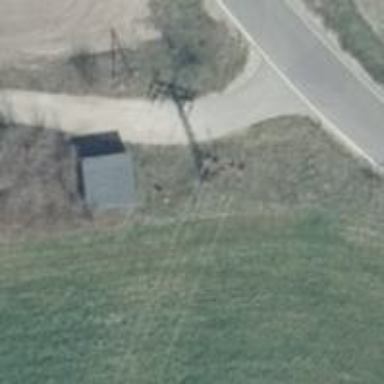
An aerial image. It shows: Power pole.